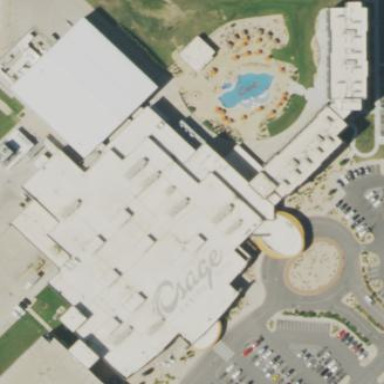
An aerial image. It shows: Casino building.